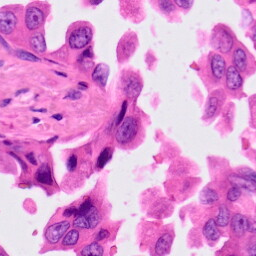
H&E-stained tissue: Lung